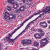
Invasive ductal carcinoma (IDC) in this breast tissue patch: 0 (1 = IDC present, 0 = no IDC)